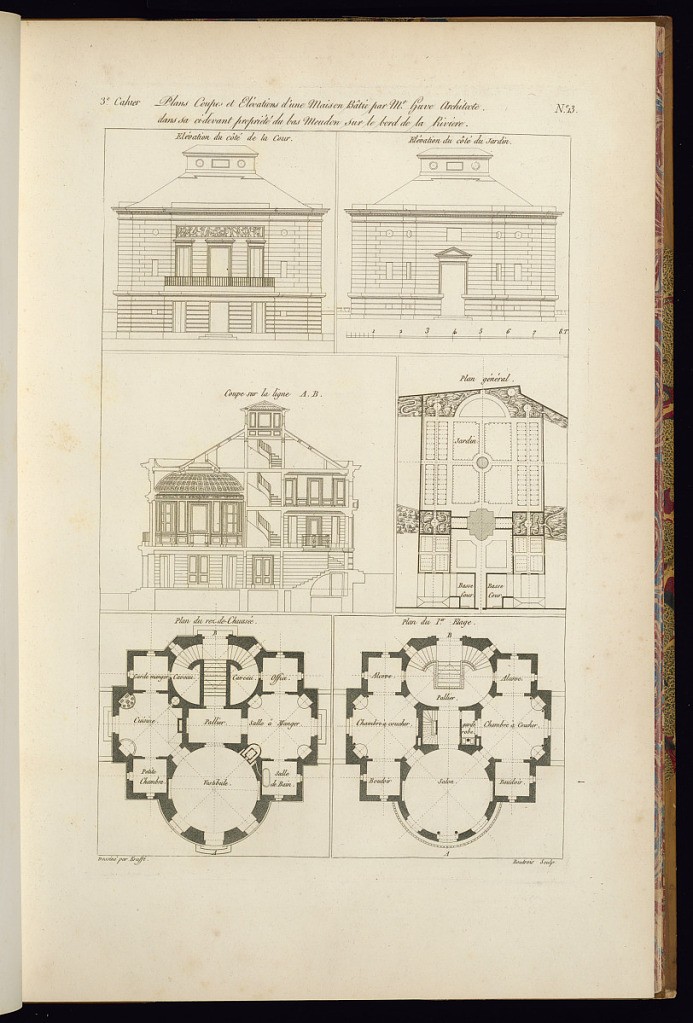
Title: Plans Coupes et Elévations d’une Maison Bâtie par Mr. Juve Architecte dans sa c-devant propriété du bas Meudon sur le bord de la Riviere
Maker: Jean-Charles Krafft, French, 1764 - 1833
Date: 1812
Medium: Etching and engraving on paper
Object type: Print
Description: An architectural print illustrating a house with two exterior elevations, one sectional view of the interior, a general plan view of the gardens and house, and two floor plans. The houses feature neoclassical motifs, frieze, and a domed coffered ceiling with rosettes.  The plate is titled, numbered, and signed.